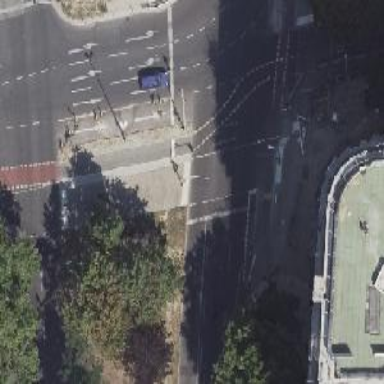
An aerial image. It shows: Road with traffic signals.